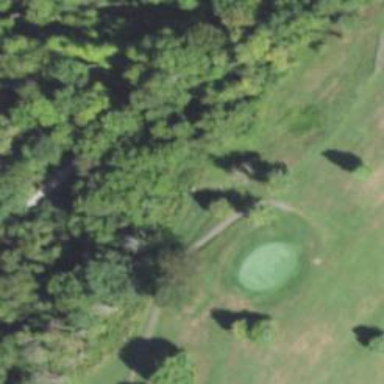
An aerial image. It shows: Golf cartpath that is also road path.